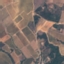
Label: PermanentCrop